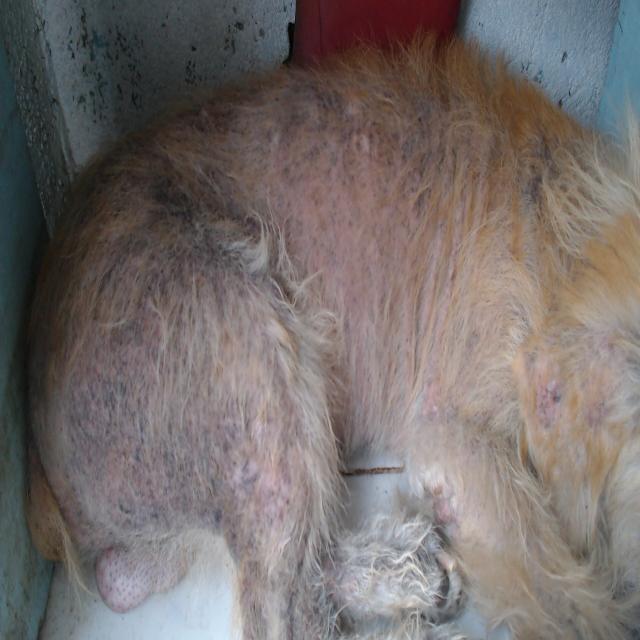
Canine demodicosis (Demodex mange) — caused by Demodex canis mites. Presents with alopecia, follicular papules, pustules, and comedones. Often localized on face and forelimbs.